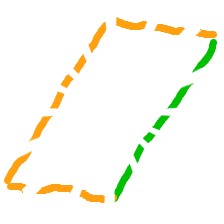
Shape: parallelogram